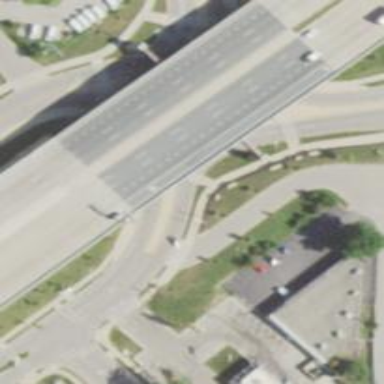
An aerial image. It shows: Tertiary road leading to roundabout.